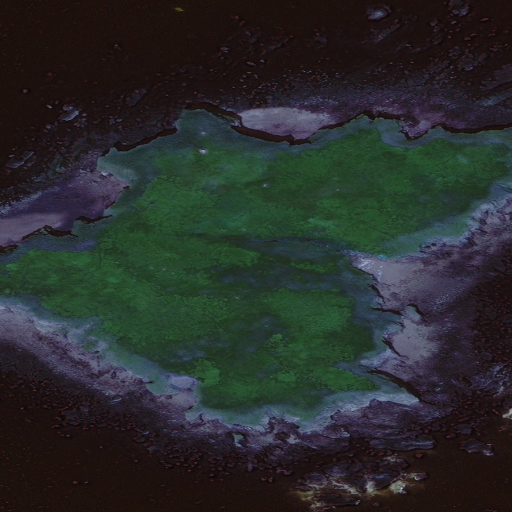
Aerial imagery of island in Alaska named Chiniak Island containing only unknown